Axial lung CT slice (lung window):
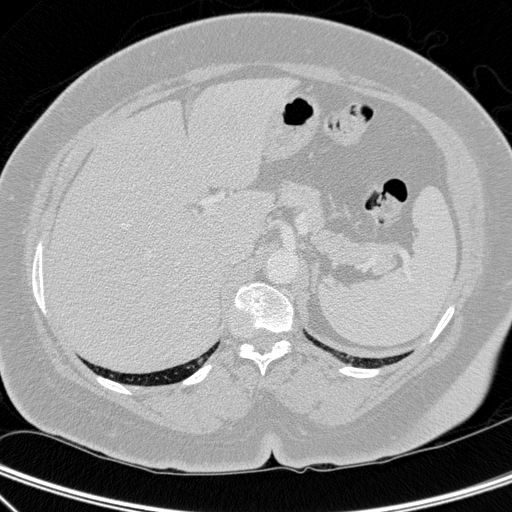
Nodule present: no